Question: Im using app compat theme in my app, and in the actionbar I have a menu with one item that should be shown as an icon - but instead I get menu button like this

Here is my code of the menu xml:
'''
<?xml version="1.0" encoding="utf-8"?>
<menu xmlns:android="http://schemas.android.com/apk/res/android" >
<item
android:id="@+id/action_play"
android:icon="@drawable/play"
android:orderInCategory="100"
android:showAsAction="always"/>
</menu>
'''
And here is the code on how I initialize the actionbar:
'''
getSupportActionBar().setHomeButtonEnabled(true);
getSupportActionBar().setTitle(title);
getSupportActionBar().setDisplayHomeAsUpEnabled(true);
getSupportActionBar().setDisplayShowHomeEnabled(false);
'''
and show the menu:
'''
@Override
public boolean onCreateOptionsMenu(Menu menu) {
MenuInflater inflater = getMenuInflater();
inflater.inflate(R.menu.names, menu);
playStop = menu.findItem(R.id.action_play);
return true;
}
'''
So can someone help me to display the menu item as it should?
Thanks
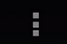
Answer: Using support library, 'android:showAsAction' will not do its task. So your menu declaration is not correct. From <URL>
'''
<menu xmlns:android="http://schemas.android.com/apk/res/android"
xmlns:yourapp="http://schemas.android.com/apk/res-auto" >
<item android:id="@+id/action_search"
android:icon="@drawable/ic_action_search"
android:title="@string/action_search"
yourapp:showAsAction="ifRoom" />
...
</menu>
'''
If there's not enough room for the item in the action bar, it will appear in the action overflow.
>
---
So your menu xml should be
'''
<?xml version="1.0" encoding="utf-8"?>
<menu xmlns:android="http://schemas.android.com/apk/res/android"
xmlns:app="http://schemas.android.com/apk/res-auto">
<item
android:id="@+id/action_play"
android:icon="@drawable/play"
android:orderInCategory="100"
app:showAsAction="always"/>
</menu>
'''